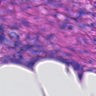
Metastatic tissue present: yes